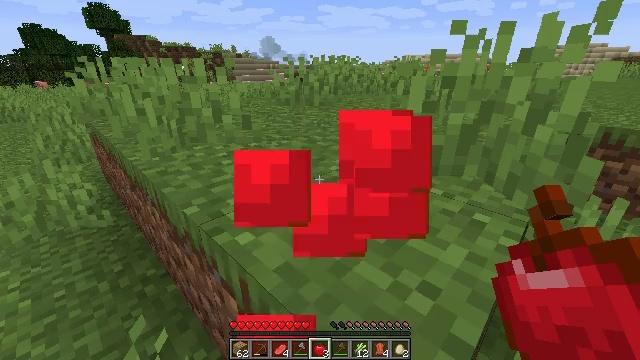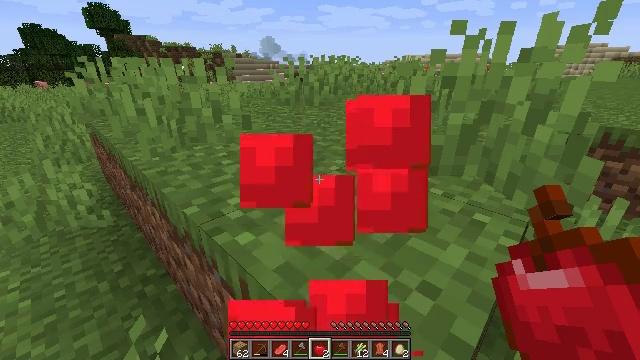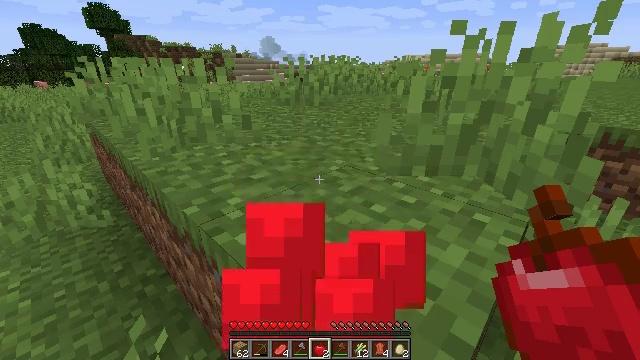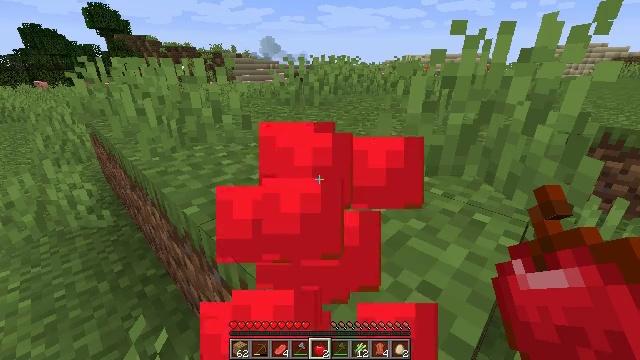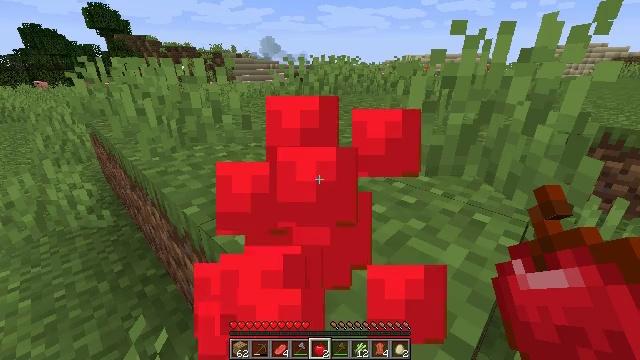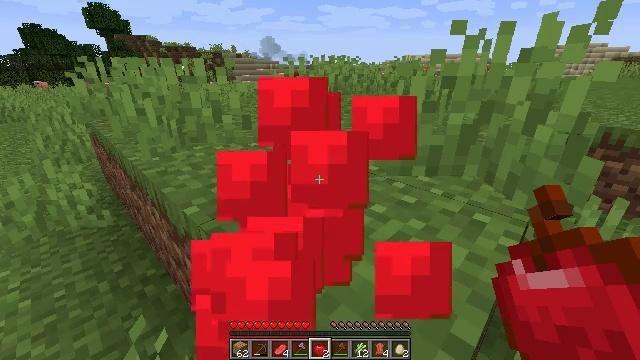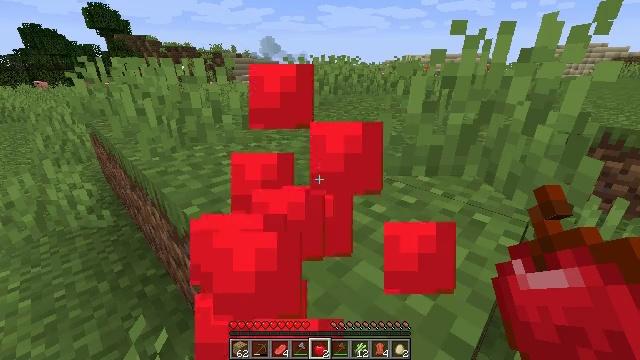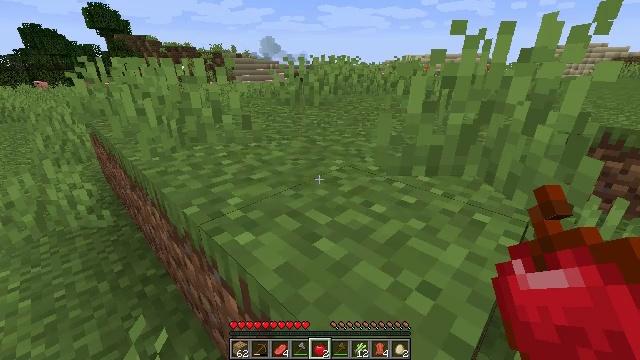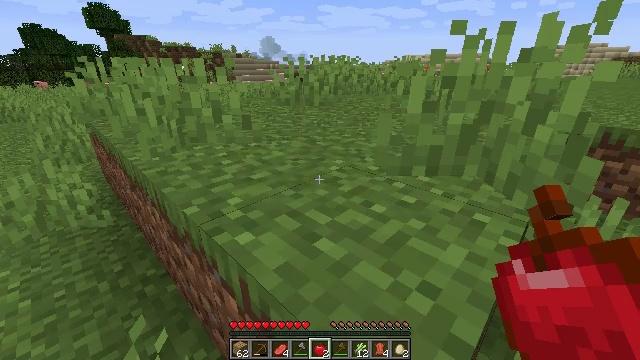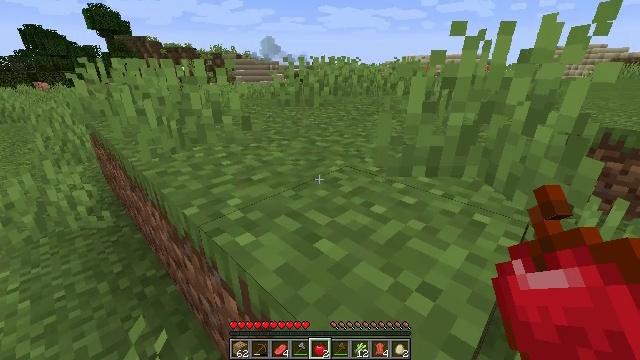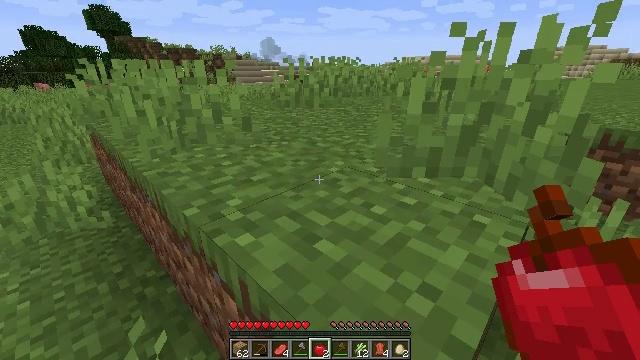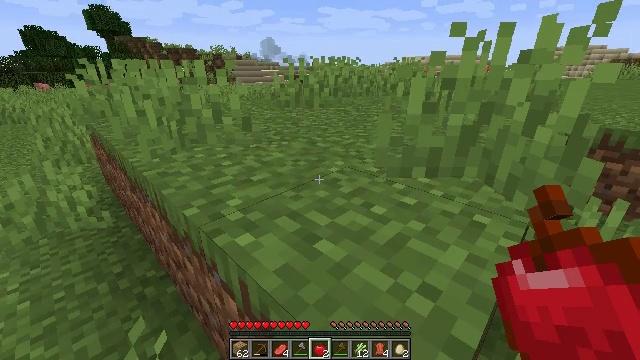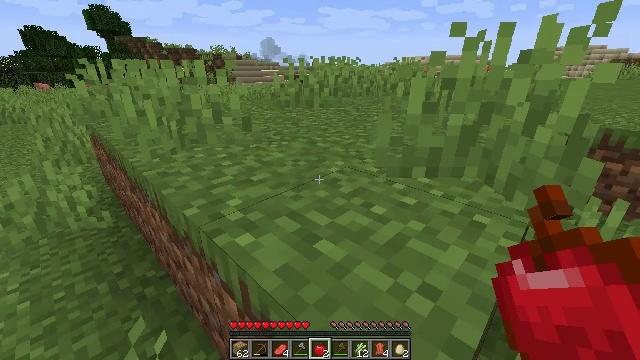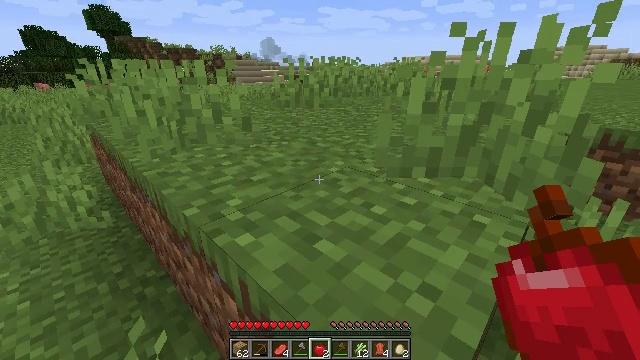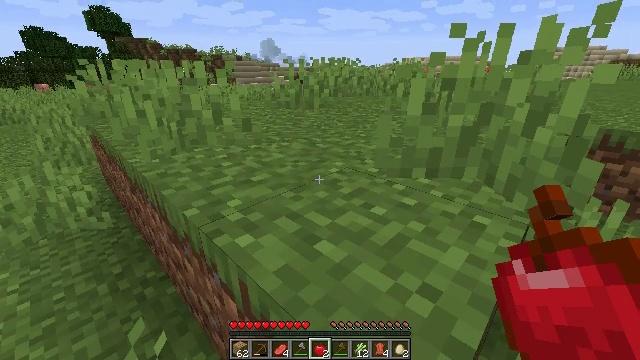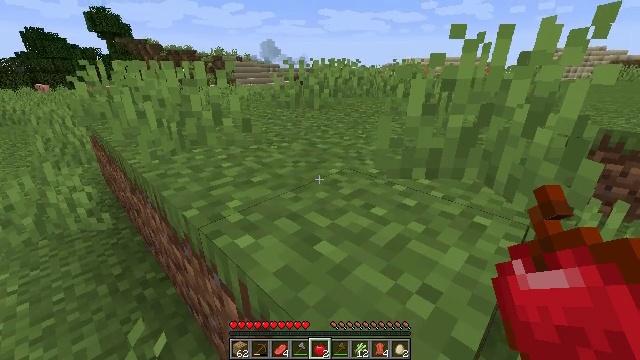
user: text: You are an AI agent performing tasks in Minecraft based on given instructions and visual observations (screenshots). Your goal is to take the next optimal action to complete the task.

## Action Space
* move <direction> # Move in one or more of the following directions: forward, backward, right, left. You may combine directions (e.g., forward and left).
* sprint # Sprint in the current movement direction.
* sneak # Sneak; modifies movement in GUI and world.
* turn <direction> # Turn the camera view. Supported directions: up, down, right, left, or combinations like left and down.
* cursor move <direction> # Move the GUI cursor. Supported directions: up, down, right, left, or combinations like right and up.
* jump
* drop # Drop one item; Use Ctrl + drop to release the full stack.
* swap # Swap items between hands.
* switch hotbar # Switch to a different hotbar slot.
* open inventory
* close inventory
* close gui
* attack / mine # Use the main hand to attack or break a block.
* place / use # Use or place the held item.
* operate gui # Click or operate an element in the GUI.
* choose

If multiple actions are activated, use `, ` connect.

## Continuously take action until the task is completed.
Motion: motion action
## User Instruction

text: Break the sugar cane.
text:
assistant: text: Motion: use / place
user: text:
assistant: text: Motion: use / place
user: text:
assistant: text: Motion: use / place
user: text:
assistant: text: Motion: use / place
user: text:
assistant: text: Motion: use / place
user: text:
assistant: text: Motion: use / place
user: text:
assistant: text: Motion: use / place
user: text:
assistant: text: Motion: use / place
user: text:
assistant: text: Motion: no_op
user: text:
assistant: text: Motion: no_op
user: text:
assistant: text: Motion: no_op
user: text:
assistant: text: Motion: no_op
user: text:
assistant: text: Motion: no_op
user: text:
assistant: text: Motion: no_op
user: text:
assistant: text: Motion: no_op
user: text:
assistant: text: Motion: no_op
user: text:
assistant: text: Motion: no_op
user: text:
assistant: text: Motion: no_op
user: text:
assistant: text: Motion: turn up
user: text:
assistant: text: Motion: turn up
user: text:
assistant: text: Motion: no_op
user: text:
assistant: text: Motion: no_op
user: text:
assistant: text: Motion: no_op
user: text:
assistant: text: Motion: no_op
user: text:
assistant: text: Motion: no_op
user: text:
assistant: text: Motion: no_op
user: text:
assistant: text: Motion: no_op
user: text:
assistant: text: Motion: no_op
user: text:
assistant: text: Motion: no_op
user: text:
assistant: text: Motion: no_op